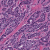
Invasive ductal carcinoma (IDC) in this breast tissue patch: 1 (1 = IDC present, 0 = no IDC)